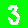
Digit: 3